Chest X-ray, AP view. Patient: 8 years old, sex M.
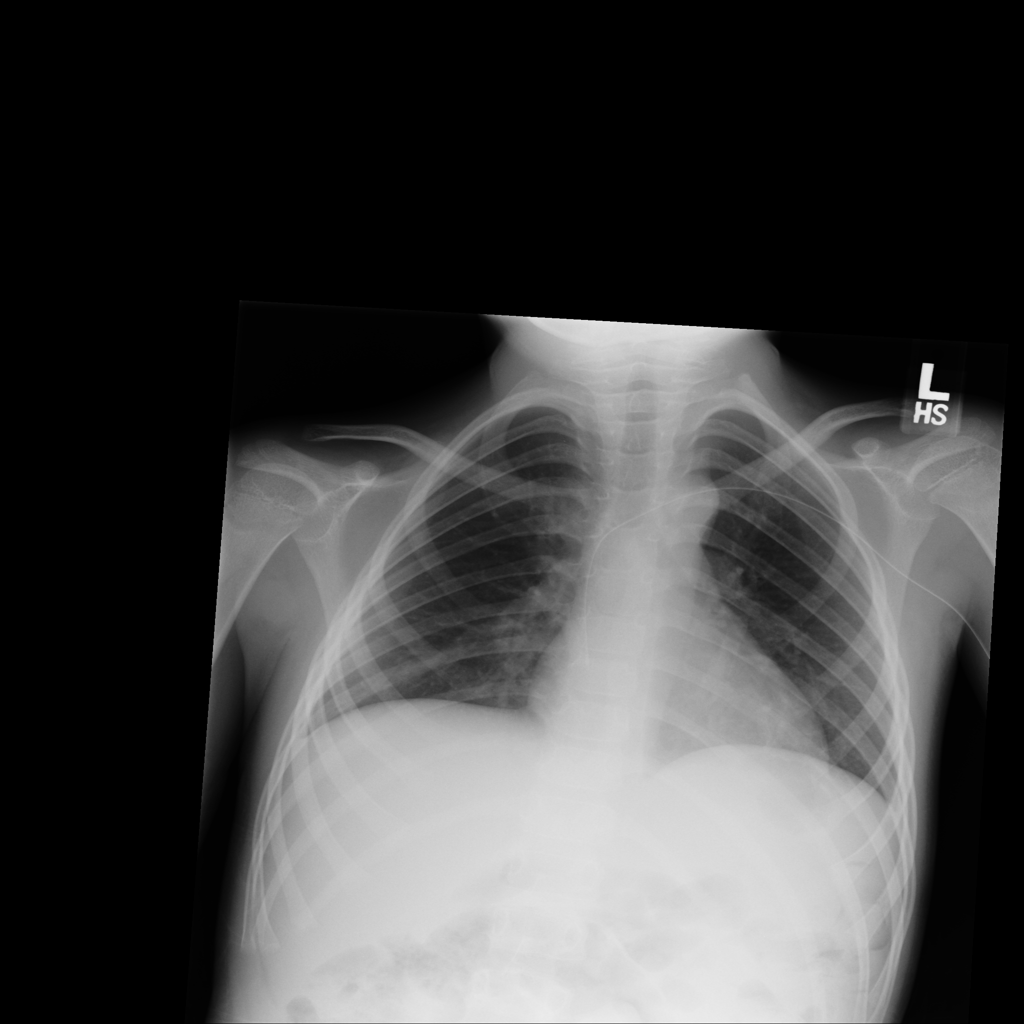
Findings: No Finding